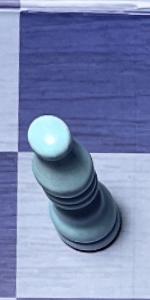
Label: Bishop_White